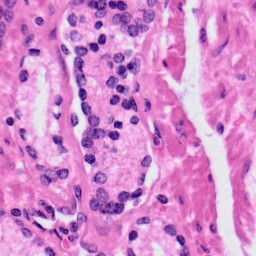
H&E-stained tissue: Prostate